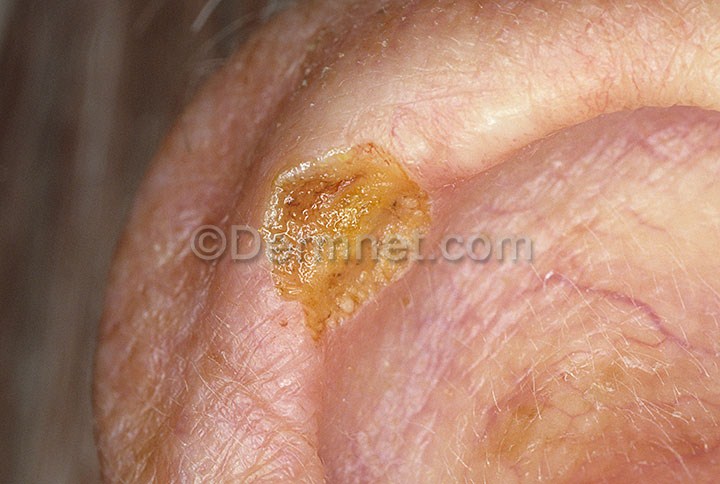
Disease: Seborrheic Keratoses and other Benign Tumors